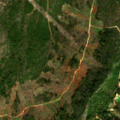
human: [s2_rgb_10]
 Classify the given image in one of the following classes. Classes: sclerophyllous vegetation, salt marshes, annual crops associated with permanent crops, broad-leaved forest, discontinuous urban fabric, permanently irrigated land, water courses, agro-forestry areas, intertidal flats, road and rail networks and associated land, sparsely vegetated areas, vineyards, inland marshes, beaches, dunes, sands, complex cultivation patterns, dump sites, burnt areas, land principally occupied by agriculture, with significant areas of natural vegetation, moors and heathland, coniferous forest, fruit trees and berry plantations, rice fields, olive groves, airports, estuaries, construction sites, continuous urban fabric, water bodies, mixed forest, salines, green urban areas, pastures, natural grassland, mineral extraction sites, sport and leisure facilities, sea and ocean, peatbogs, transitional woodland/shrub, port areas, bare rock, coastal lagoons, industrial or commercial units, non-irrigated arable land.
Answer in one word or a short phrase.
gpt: olive groves, land principally occupied by agriculture, with significant areas of natural vegetation, sclerophyllous vegetation, transitional woodland/shrub